Brain MRI, t1w sequence, axial 2D slice.
Patient: age 23, sex F, weight 78 kg, height 1.78 m
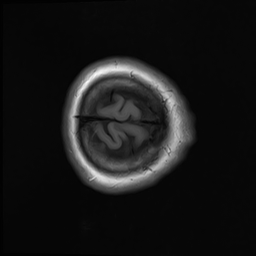